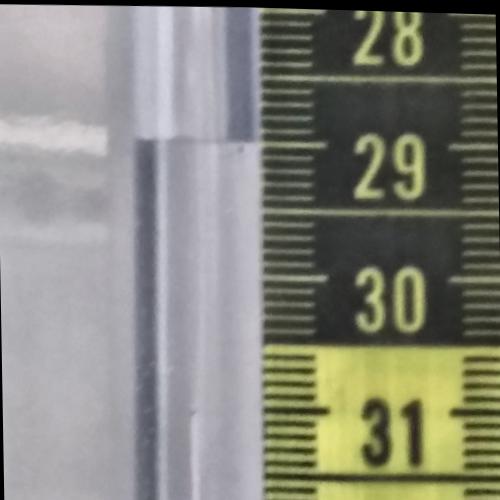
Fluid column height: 29.0 cm